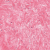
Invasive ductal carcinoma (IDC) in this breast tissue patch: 0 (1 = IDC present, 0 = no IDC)